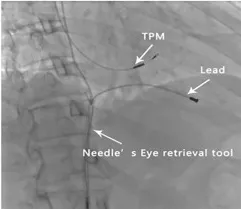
Illustration of the procedure. Retrieval of the lead using a Needle's Eye Snare.
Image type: radiology (x_ray)